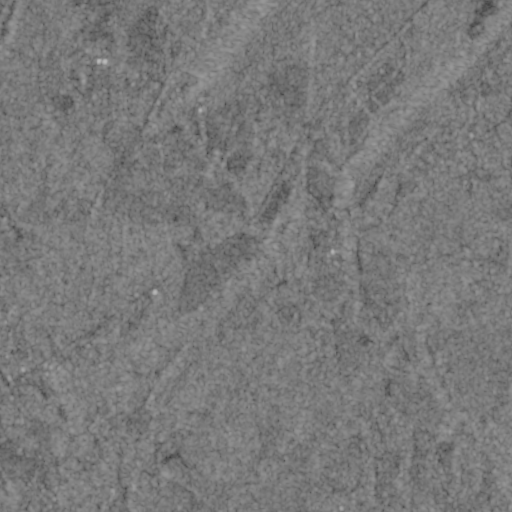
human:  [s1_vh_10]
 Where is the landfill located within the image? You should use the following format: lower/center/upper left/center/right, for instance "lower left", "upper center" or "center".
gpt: The landfill is located in the upper left of the image.
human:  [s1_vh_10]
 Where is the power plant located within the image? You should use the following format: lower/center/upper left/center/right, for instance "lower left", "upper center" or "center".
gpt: There is no power plant in the image.

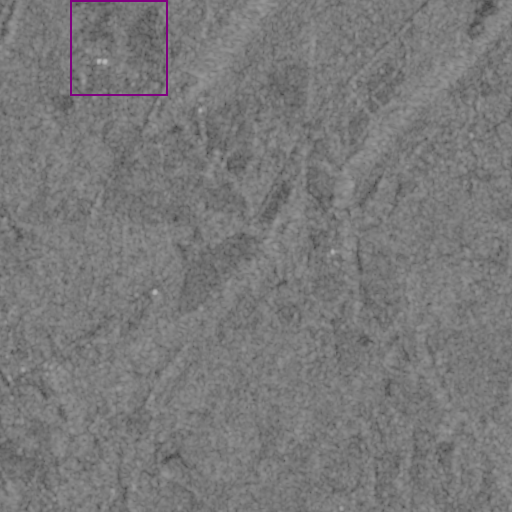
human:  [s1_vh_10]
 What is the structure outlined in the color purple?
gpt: The structure outlined in purple is a landfill.
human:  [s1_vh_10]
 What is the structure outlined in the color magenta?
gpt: There is no magenta outline.